Question: I am trying the following syntax to add menu-item on dashboard:
'<?php add_menu_page( $page_title, $menu_title, $capability, $menu_slug, $function, $icon_url, $position ); ?>'
But, I am confused where to add this code.
Whether to add it in my theme's functions.php or my plugin's functions.php ?
Or any other way to add custom menu-item on the dashboard of the wordpress logged in as admin ?
I want to add custom menu item like the following image:
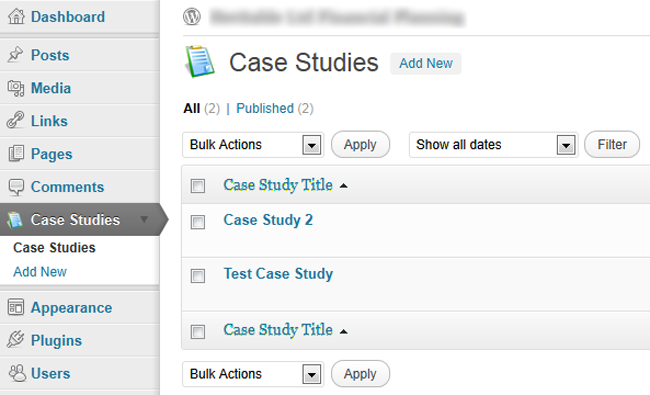
Answer: What you see in the screenshot is the screen of a <URL>. In the documentation you will find an example code on how to add such a screen.
About where to place the code - it depends. Do you want to be able to use this Custom Post Type in other themes, or you will only need it in this theme?
If you want to use it in other themes as well, put the code in your plugin's code.
If you want to use it only in this theme, put it in your theme's 'functions.php'.
And in case you still want to add a custom menu page, <URL>' should be done inside a function that is run on the 'admin_menu' action.
Here's an example working code with WP 3.4.2
'''
function register_custom_menu_page() {
add_menu_page('custom menu title', 'custom menu', 'add_users', 'custompage', '_custom_menu_page', null, 6);
}
add_action('admin_menu', 'register_custom_menu_page');
function _custom_menu_page(){
echo "Admin Page Test";
}
'''